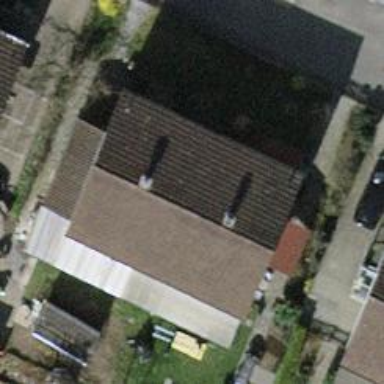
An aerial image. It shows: Semidetached house with gabled roof.